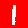
Digit: 1